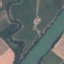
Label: River